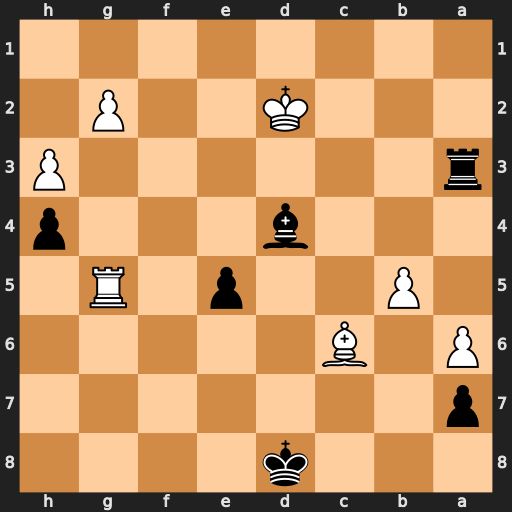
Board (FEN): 3k4/p7/P1B5/1P2p1R1/3b3p/r6P/3K2P1/8
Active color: b
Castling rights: -
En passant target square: -
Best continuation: Be3+ Kc2 Bxg5